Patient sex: M
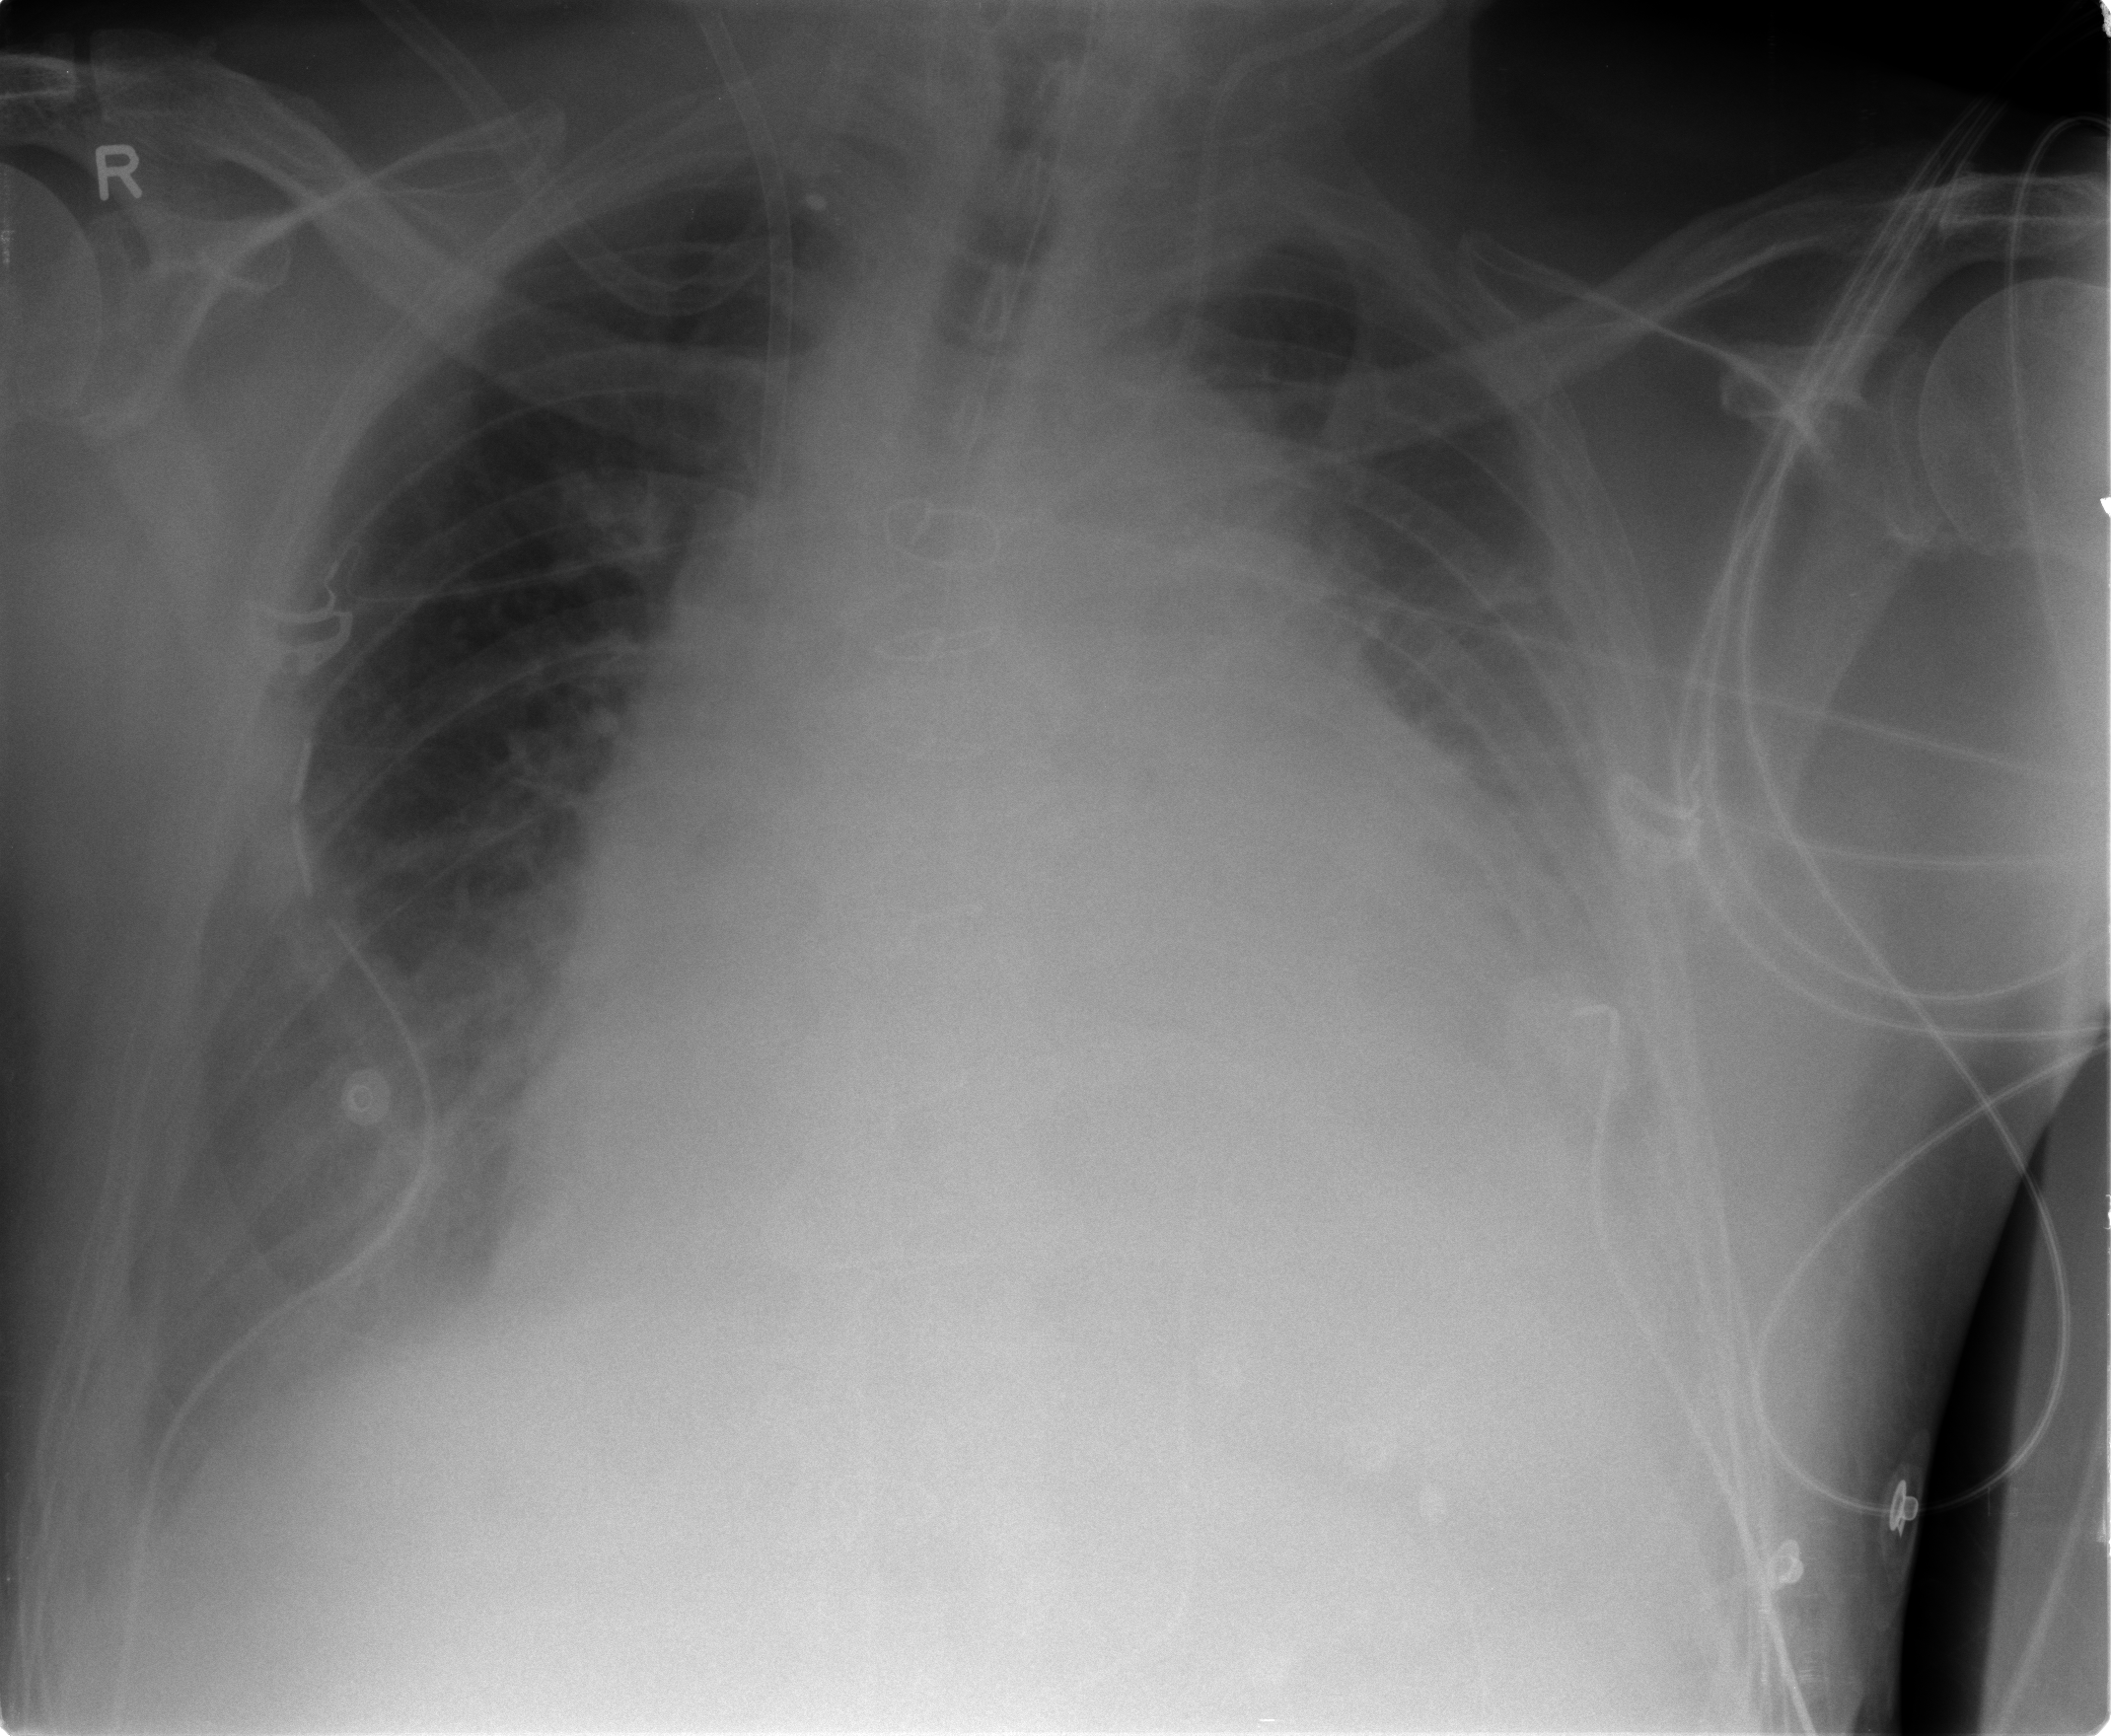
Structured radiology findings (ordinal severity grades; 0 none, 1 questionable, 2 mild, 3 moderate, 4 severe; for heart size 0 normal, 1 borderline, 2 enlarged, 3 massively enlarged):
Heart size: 3
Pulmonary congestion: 2
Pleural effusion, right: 2
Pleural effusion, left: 2
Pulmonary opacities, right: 0
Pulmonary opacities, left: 0
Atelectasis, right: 2
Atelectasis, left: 2